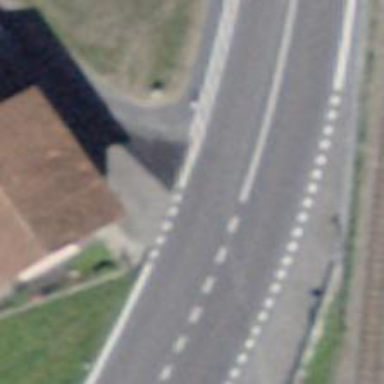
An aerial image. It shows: Bus stop with platform for public transport.